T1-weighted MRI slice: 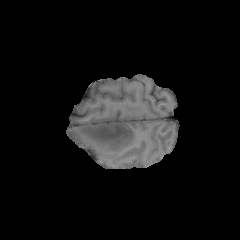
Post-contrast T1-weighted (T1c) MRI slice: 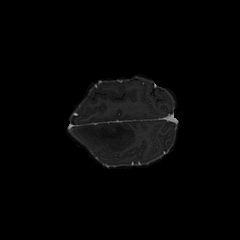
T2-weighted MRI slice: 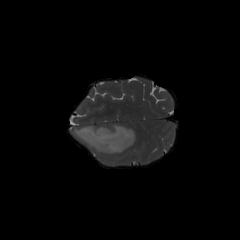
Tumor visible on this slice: yes